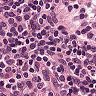
Metastatic tissue present: no